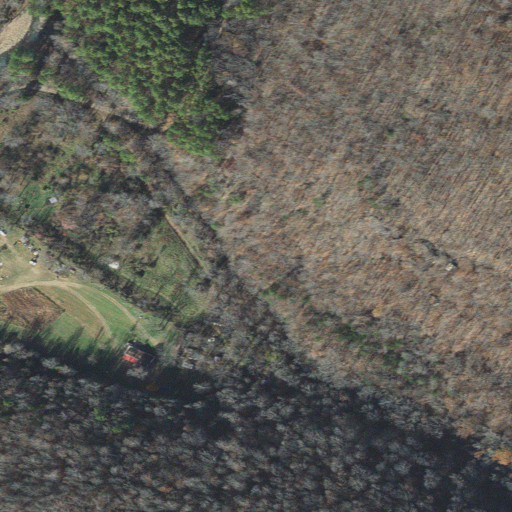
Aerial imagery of valley in Arkansas named Eldrige Hollow containing deciduous forest, pasture, open development, evergreen forest, grassland, mixed forest, and shrub